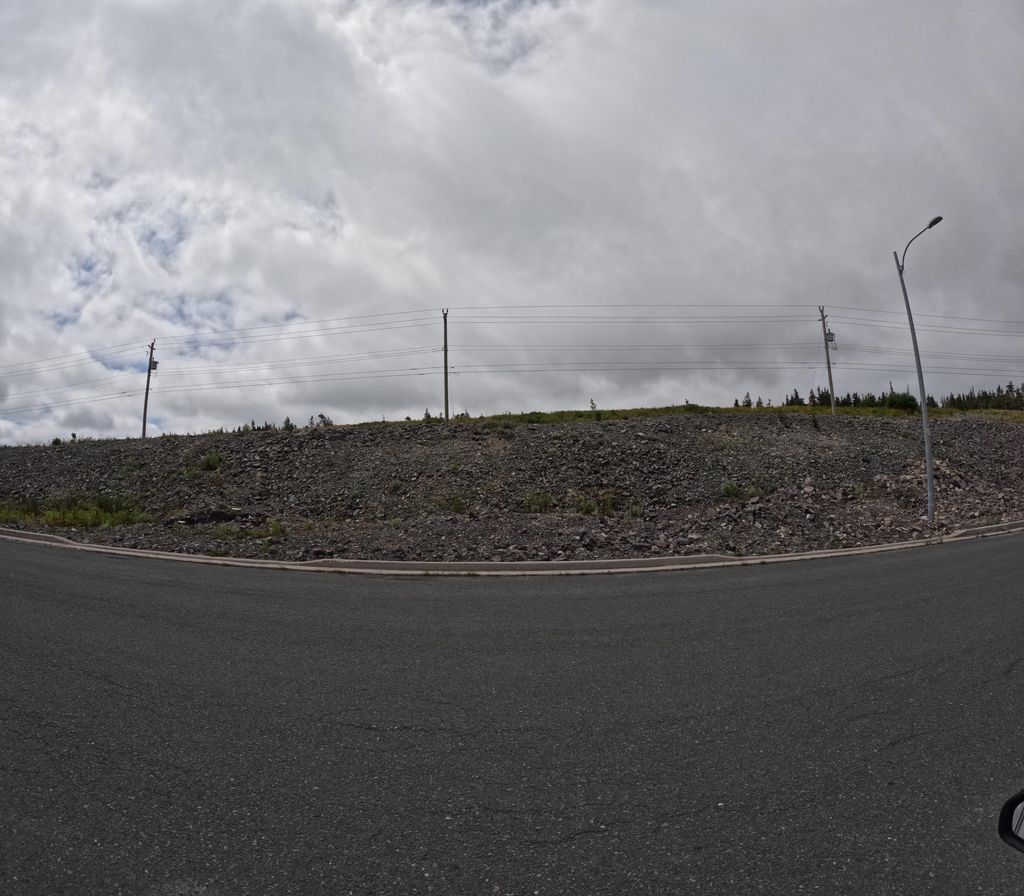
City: st_johns